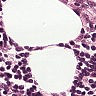
Metastatic tissue present: no